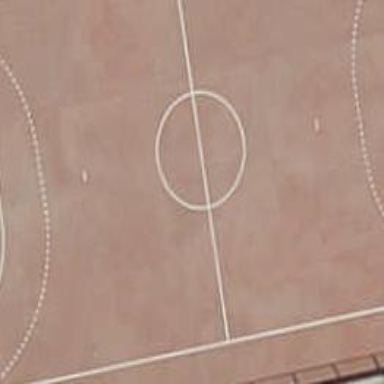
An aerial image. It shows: Asphalt soccer pitch for leisure land.